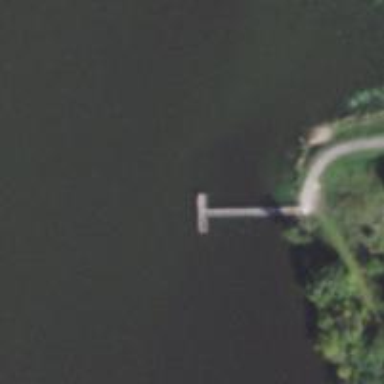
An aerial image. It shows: Pier made of asphalt.